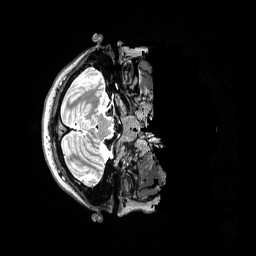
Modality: T2w
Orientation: axial
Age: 22
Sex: female
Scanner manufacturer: siemens
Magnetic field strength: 3 T
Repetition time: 3.2 s
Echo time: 0.562 s